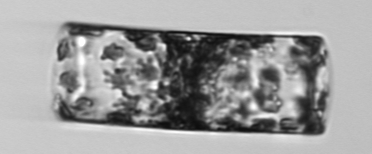
Label: Guinardia_flaccida